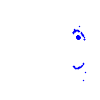
Particle: pion